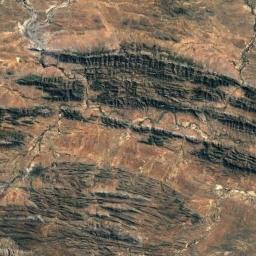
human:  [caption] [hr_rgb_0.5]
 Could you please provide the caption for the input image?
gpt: There are many different sizes of rocks in the mountains .

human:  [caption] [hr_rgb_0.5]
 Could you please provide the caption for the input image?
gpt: The mountain is full of yellow soil with some green plants .

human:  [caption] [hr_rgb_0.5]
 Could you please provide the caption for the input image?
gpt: The mountain has a rugged surface and its rocks are red .

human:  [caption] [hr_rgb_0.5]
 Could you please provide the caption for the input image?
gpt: This mountain is completely covered by vegetation .

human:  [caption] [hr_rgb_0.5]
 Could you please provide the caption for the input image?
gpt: There are some rifts on the brown mountain .